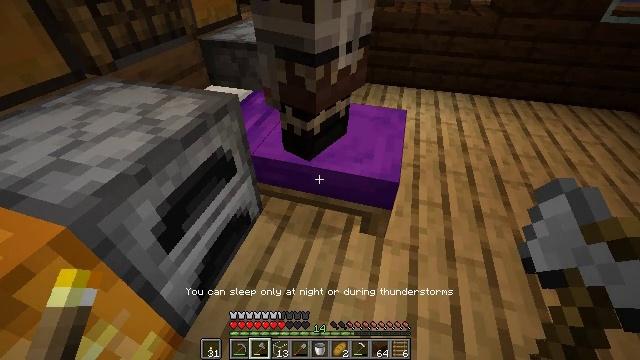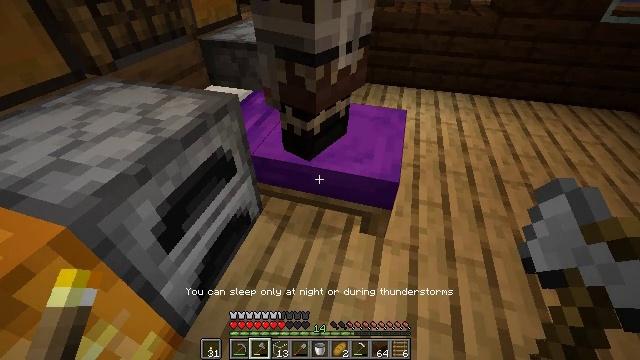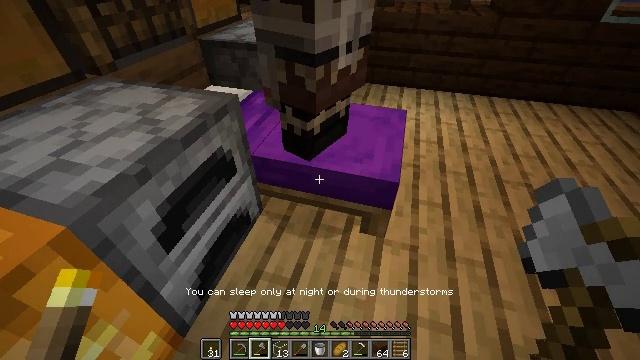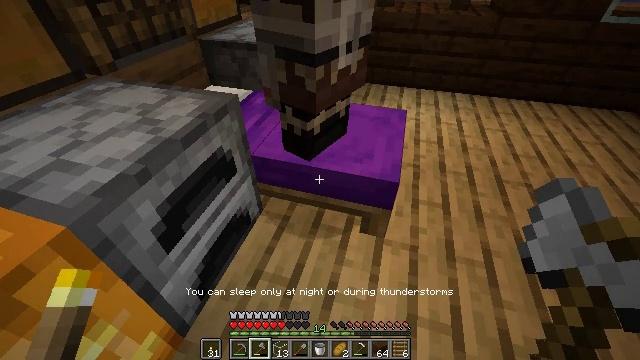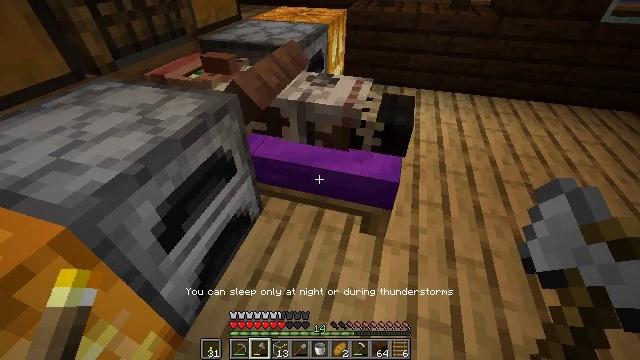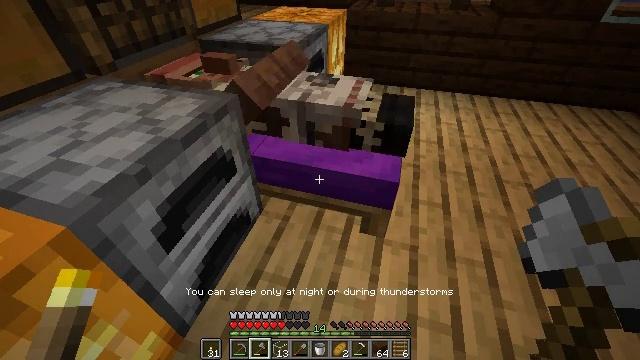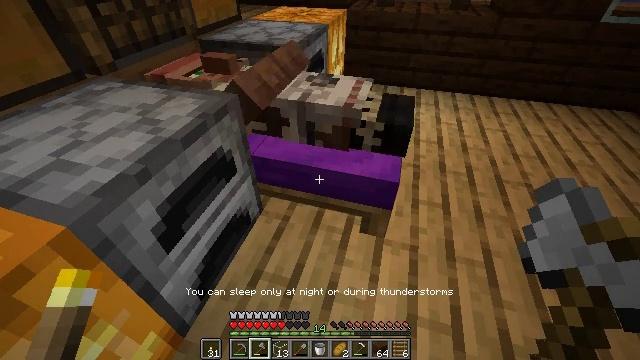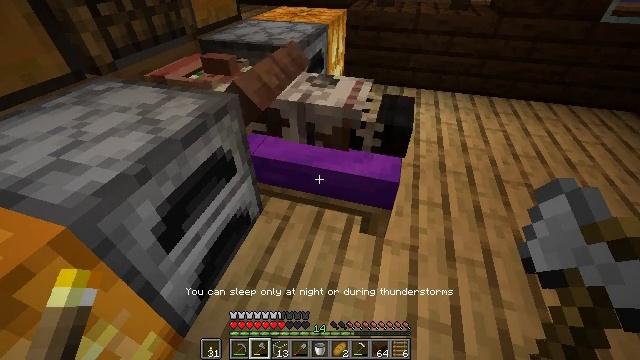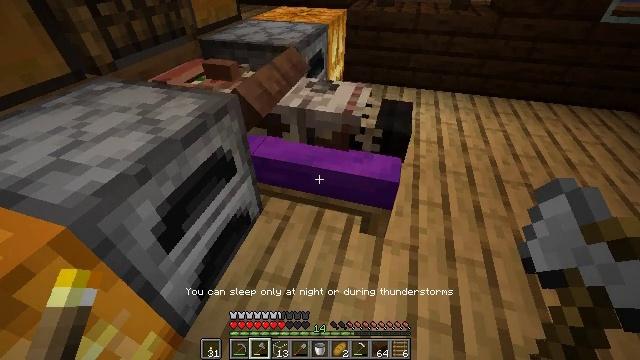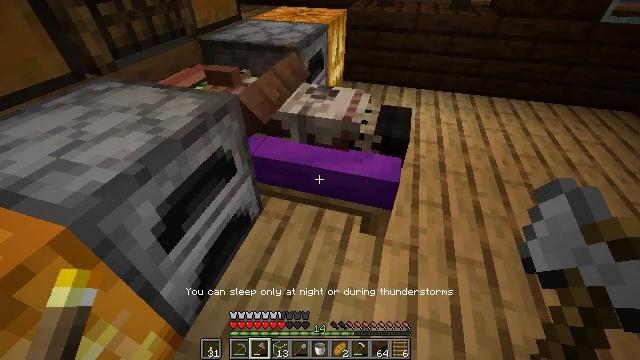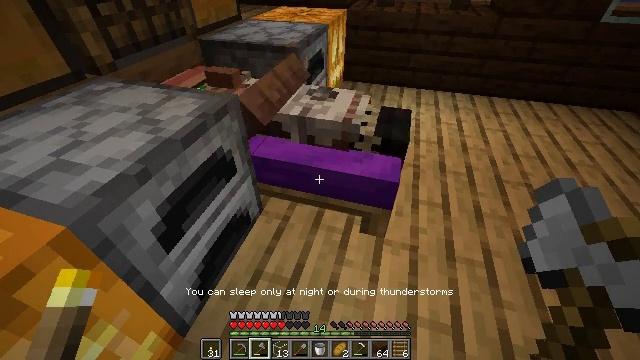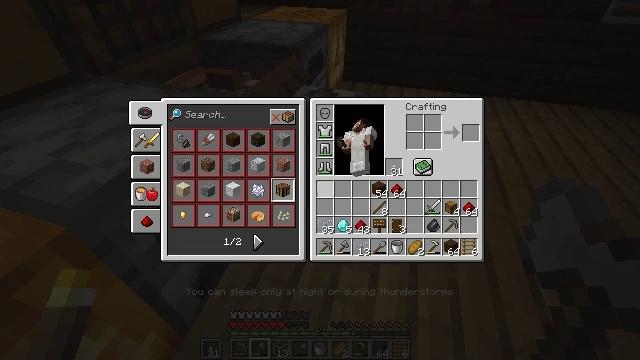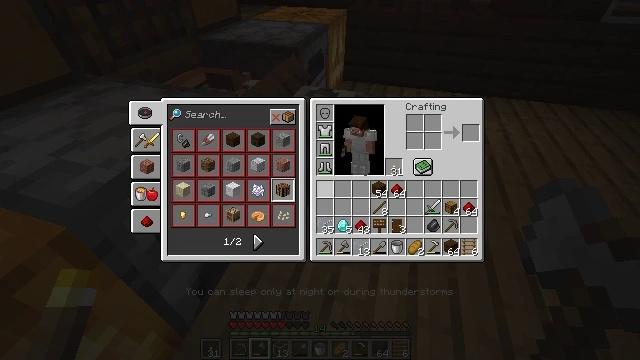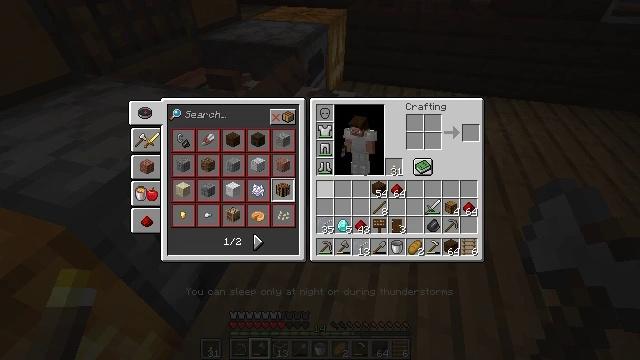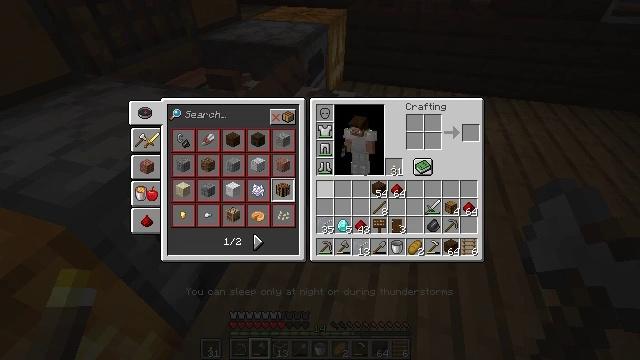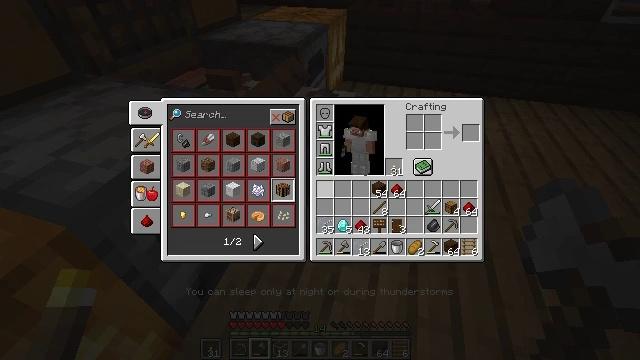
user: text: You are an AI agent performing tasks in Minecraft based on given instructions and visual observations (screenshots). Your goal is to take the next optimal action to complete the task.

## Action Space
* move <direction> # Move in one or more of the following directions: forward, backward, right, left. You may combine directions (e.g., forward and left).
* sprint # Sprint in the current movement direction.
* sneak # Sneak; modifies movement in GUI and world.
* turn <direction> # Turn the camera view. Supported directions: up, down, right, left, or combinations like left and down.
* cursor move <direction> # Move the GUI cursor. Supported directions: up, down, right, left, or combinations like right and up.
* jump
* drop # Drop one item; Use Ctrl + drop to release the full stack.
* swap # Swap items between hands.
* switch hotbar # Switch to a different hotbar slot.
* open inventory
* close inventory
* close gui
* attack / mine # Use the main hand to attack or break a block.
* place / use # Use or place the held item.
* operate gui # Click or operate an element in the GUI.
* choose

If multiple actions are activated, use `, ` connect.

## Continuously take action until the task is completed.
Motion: motion action
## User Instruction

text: Make a cobblestone wall using cobblestone.
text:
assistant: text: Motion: no_op
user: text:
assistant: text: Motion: no_op
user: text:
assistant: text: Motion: no_op
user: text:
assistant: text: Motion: no_op
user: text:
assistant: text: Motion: no_op
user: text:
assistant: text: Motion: no_op
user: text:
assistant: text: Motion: no_op
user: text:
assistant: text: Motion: no_op
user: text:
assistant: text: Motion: no_op
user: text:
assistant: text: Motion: no_op
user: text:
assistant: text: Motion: open inventory
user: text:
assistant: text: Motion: open inventory
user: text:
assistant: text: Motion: open inventory
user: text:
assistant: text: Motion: open inventory
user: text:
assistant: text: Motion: no_op
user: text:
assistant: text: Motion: no_op
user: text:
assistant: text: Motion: no_op
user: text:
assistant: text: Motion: no_op
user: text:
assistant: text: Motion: no_op
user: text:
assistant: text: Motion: no_op
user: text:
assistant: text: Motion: cursor move left
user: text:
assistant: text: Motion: cursor move left and up
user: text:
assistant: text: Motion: no_op
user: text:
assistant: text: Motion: no_op
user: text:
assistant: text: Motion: no_op
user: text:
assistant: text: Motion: no_op
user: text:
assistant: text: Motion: no_op
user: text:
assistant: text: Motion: no_op
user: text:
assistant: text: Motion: no_op
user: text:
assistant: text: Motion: no_op